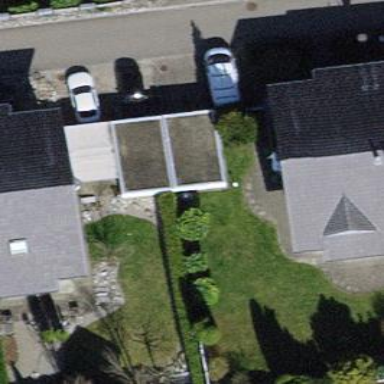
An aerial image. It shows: Building with tiled roof.